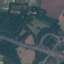
Label: Highway